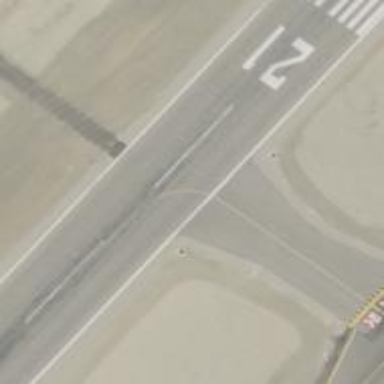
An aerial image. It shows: View of taxiway at the airport.